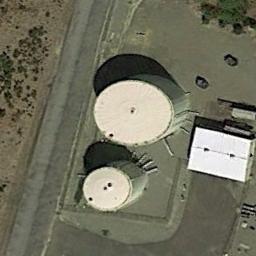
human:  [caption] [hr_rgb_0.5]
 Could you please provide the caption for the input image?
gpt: There is a green pool beside the storage tanks .

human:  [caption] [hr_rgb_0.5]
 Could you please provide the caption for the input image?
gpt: There is a building next to the storage tanks .

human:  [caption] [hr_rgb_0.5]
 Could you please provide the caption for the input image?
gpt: There are two white storage tanks on the bare land .

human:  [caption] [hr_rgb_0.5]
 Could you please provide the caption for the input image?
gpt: There are several neatly arranged large oil storage tanks in the factory .

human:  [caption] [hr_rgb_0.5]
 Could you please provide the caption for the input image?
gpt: There are two storage tanks beside a white building .